Question: I'm very new to AngularJS and have run into something I can't seem to figure out on my own. I am working on an invoice application and when I am returning a value AND a ng-model then the value is being calculated but is never set in the DOM. Which then in turn never updates the subtotal I am trying to calculate.
'''
<tr id="row-{{$index+1}}" class="item-row" ng-repeat="item in itemRows">
<td><input type="text" class="text-right" placeholder="$0.00" ng-model="hrsQty" /></td>
<td><input type="text" class="text-right" placeholder="$0.00" ng-model="ratePrice" /></td>
<td><input type="text" class="text-right" placeholder="$0.00" value="{{rowTotal(hrsQty, ratePrice) | currency}}" ng-model="amountSum[$index]" /></td>
</tr>
'''
This bit of code takes hrsQty * ratePrice and returns it's value into the last input text. The value that is returned will be sent through a 'for' loop
'''
function InvoiceController($scope) {
$scope.itemRows = [0, 1, 2, 3, 4];
$scope.hrsQty;
$scope.ratePrice;
$scope.amountSum = [];
$scope.subTotal;
$scope.rowTotal = function (hrsQty, ratePrice) {
return hrsQty * ratePrice;
};
$scope.subTotal = function () {
var sum = 0;
for (var i = 0, v; v = $scope.amountSum[i]; i++) {
sum += +v;
}
return sum;
};
}
'''
If I remove the ng-model then my calculation returns perfectly, but if I put the ng-model back in and remove 'value="{{rowTotal(hrsQty, ratePrice) | currency}}"' then my subtotal calculations works great. It's when the two are combined that 'value="{{rowTotal(hrsQty, ratePrice) | currency}}"' is never set in the DOM or is being removed.

Any help would be greatly appreciated.
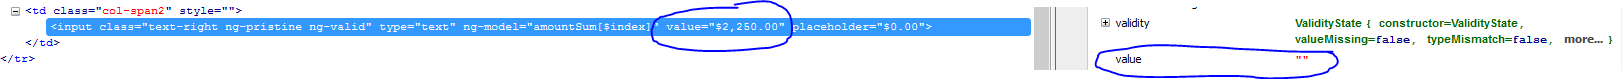
Answer: I assume you need not ng-model but just show some value. 'ng-model' should be used to allow user to change something in your model.
So check this solution:
<URL>
Looks like something you need.